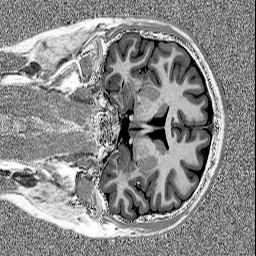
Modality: MP2RAGE
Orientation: coronal
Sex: male